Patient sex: M
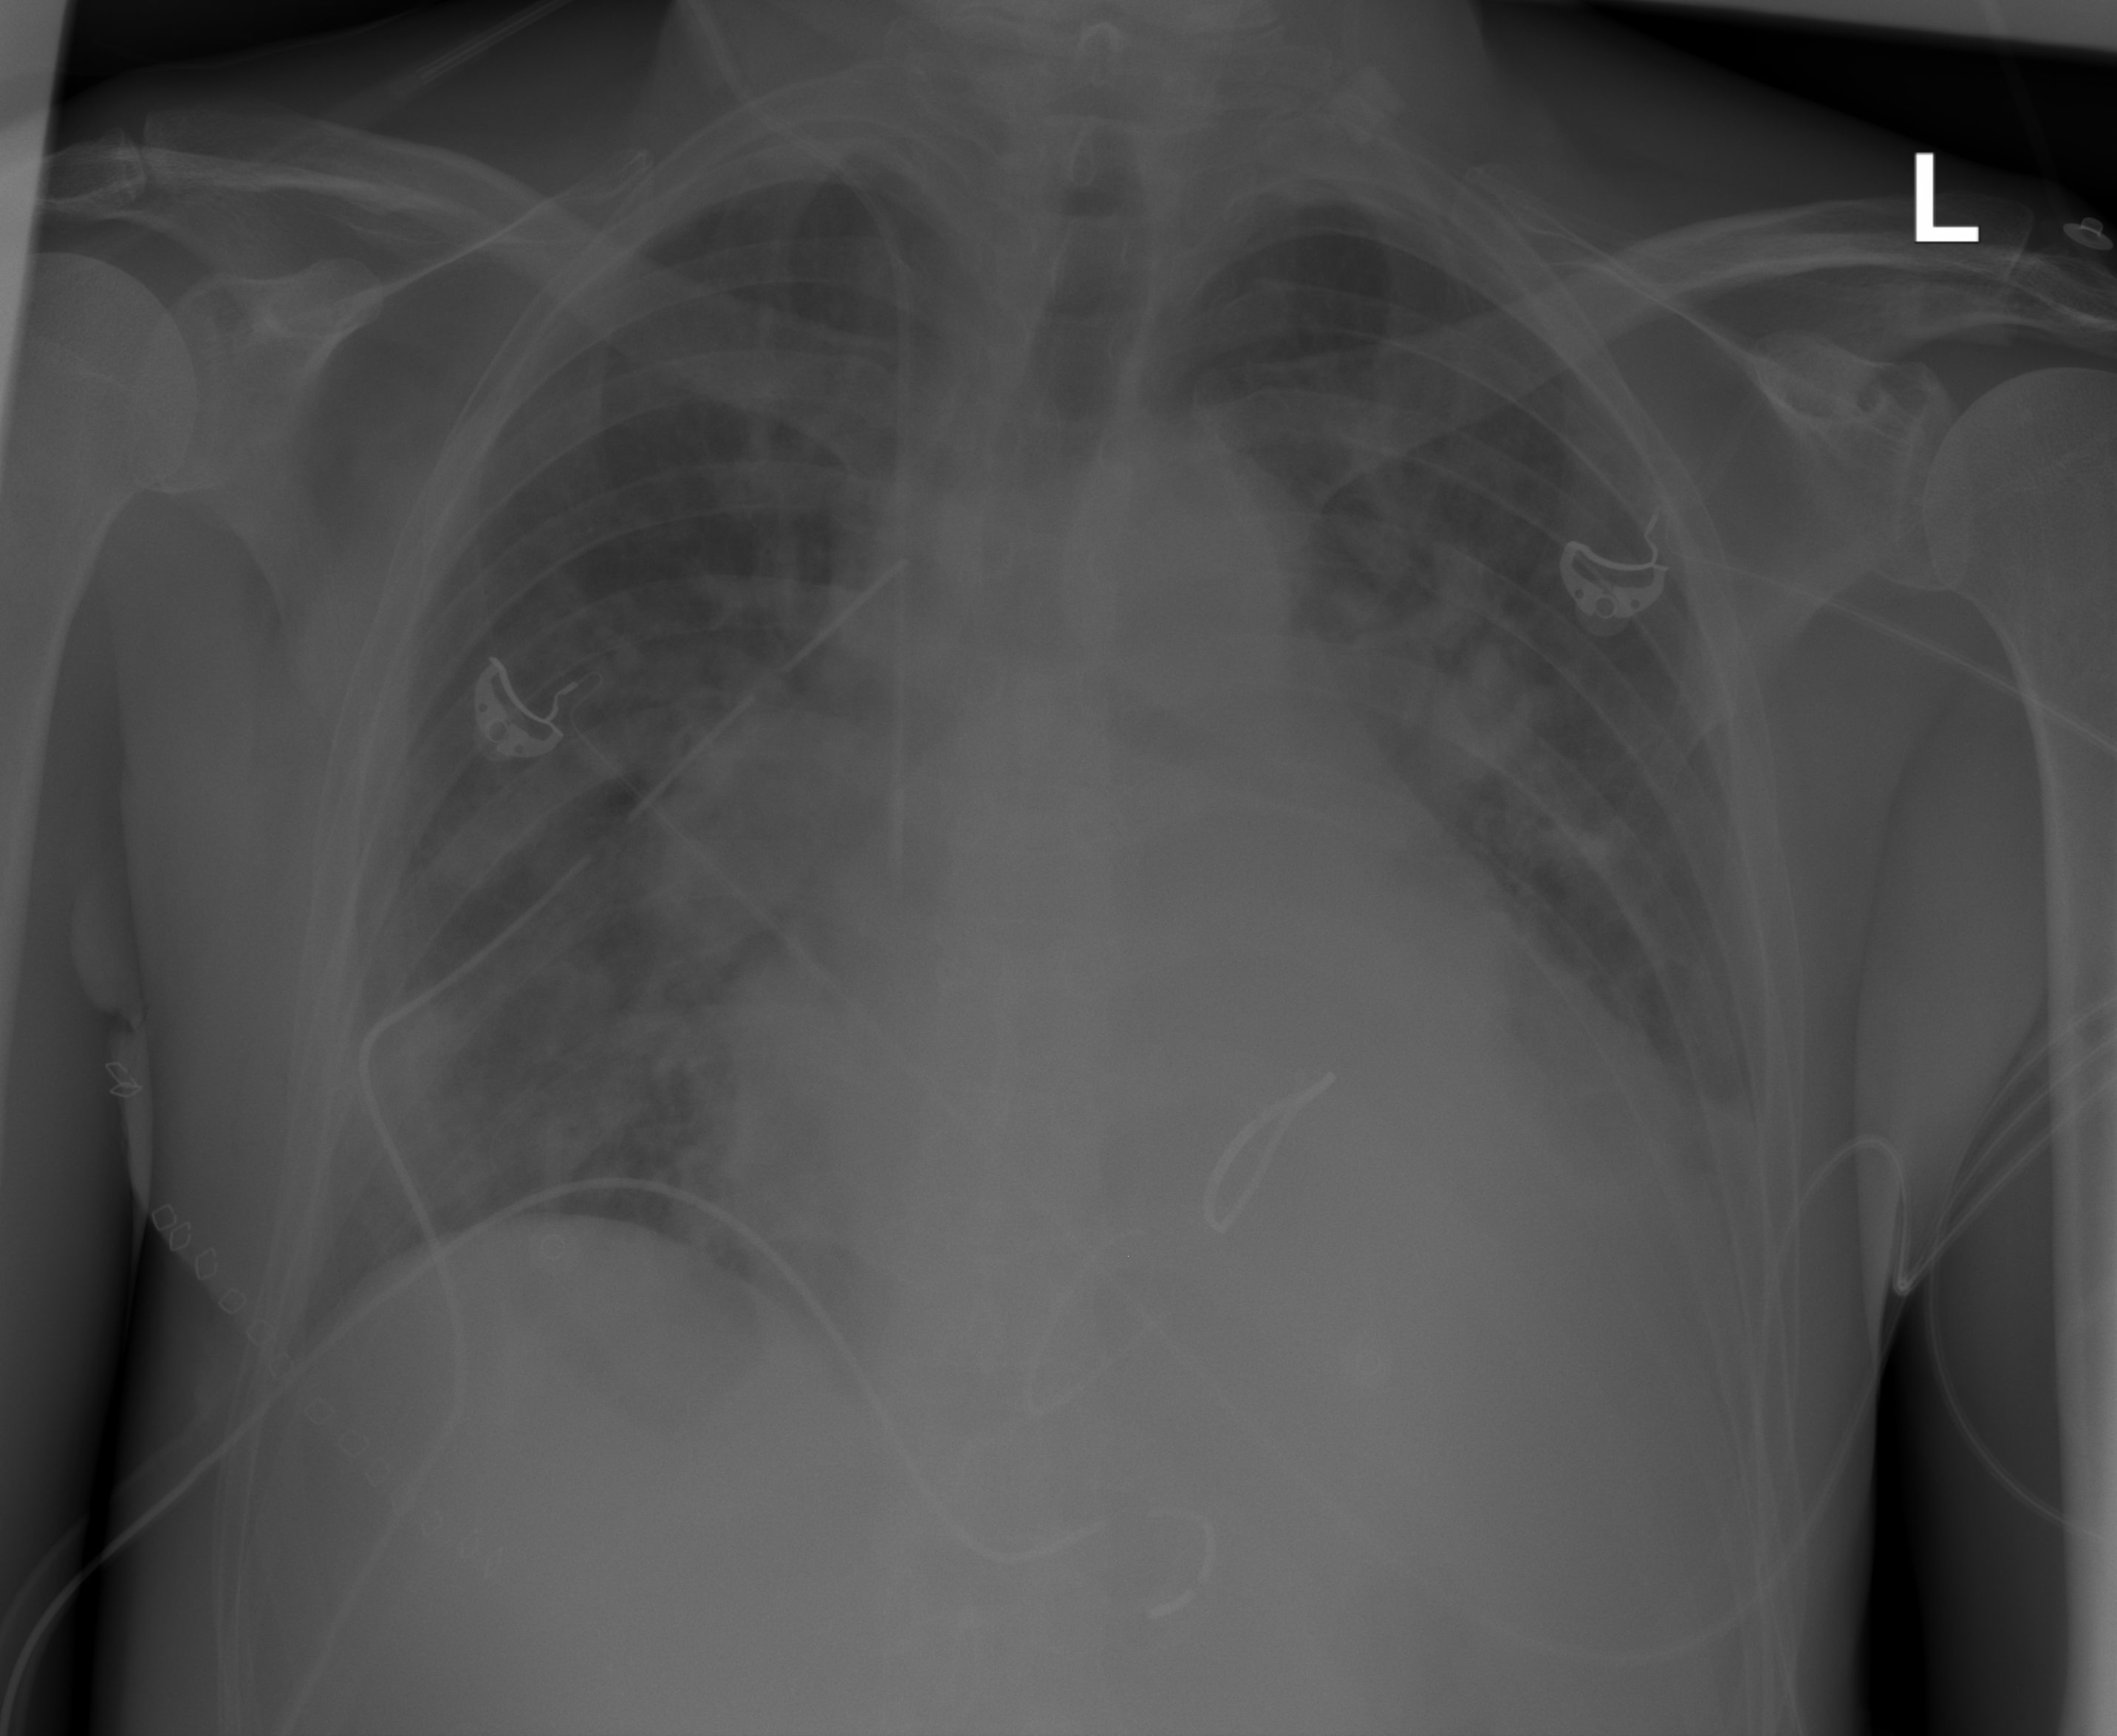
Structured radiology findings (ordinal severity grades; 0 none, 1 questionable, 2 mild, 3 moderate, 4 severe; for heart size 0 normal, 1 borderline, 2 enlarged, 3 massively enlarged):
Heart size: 2
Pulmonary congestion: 2
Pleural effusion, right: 2
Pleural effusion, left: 2
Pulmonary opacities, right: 0
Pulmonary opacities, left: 0
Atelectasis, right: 2
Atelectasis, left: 2